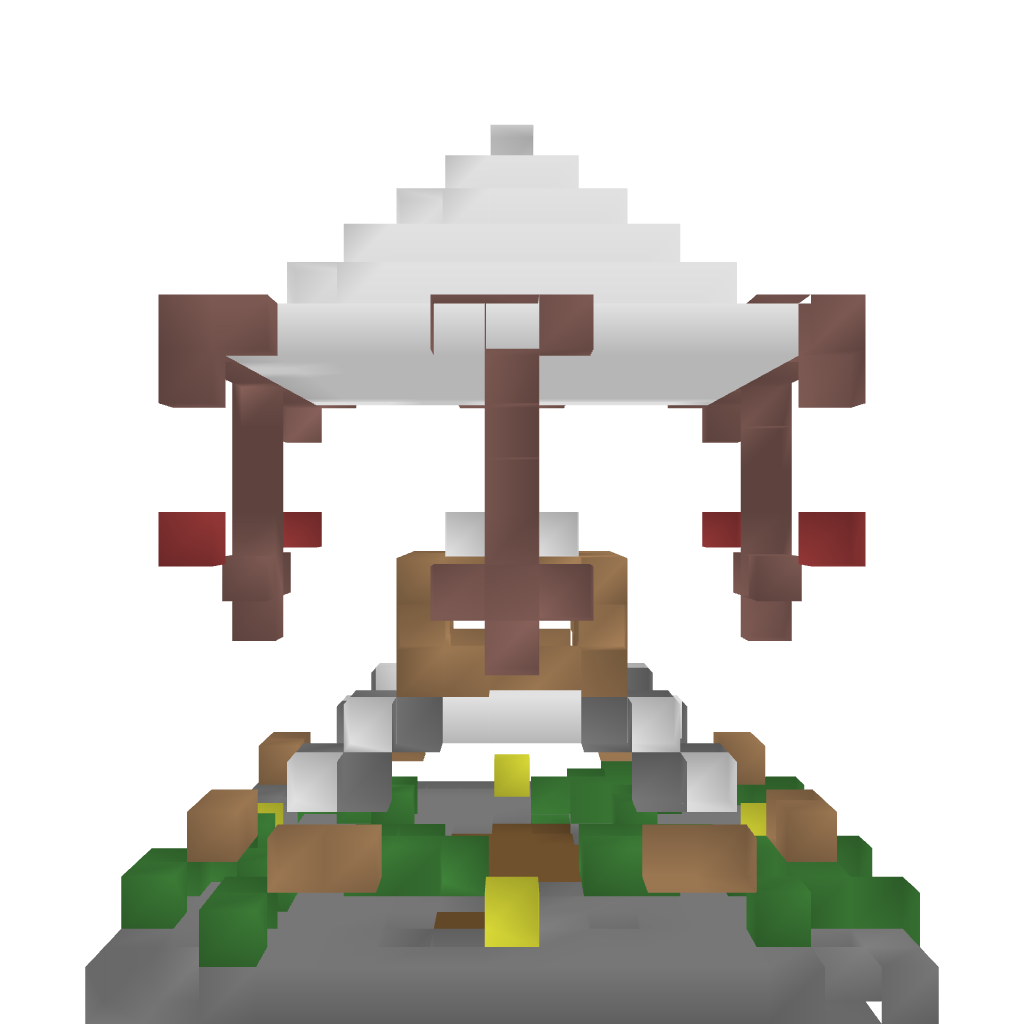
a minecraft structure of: Enchantment Nexus good quality